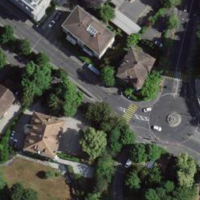
EUNIS habitat code: 53
Species observed at this site:
Sceliphron caementarium